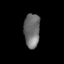
Tissue: skin
Cell type: Epithelial cells
Senescence score: 0.2294
Nuclear area (px): 530
Mean DAPI intensity: 110.336